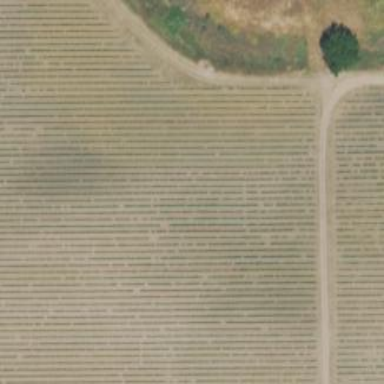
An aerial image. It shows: Vineyard where grapes are grown.